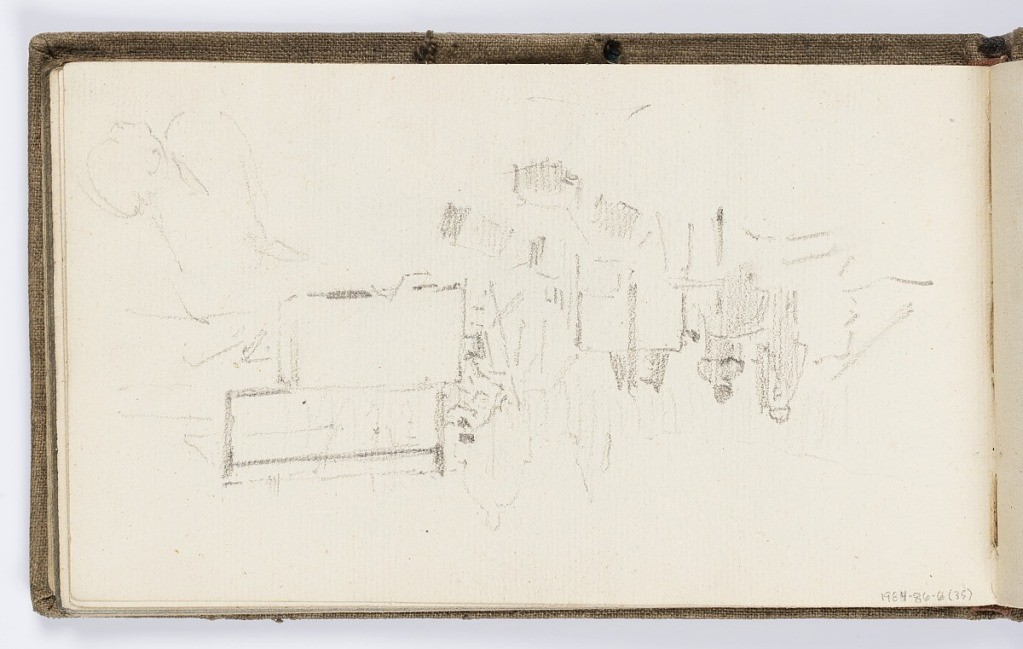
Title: Sketchbook Page: Town and Figures
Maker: Kenyon Cox, American, 1856–1919
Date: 1877–78
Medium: Graphite on laid paper
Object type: Sketchbook folio
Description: Sketch of buildings, with two figures standing at left.